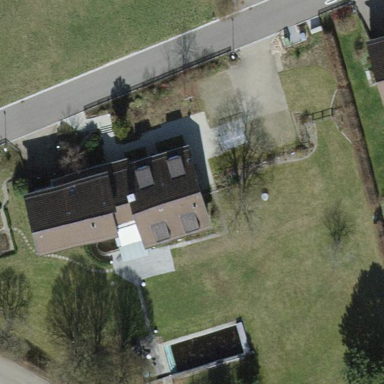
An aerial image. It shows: Semidetached house.